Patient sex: M
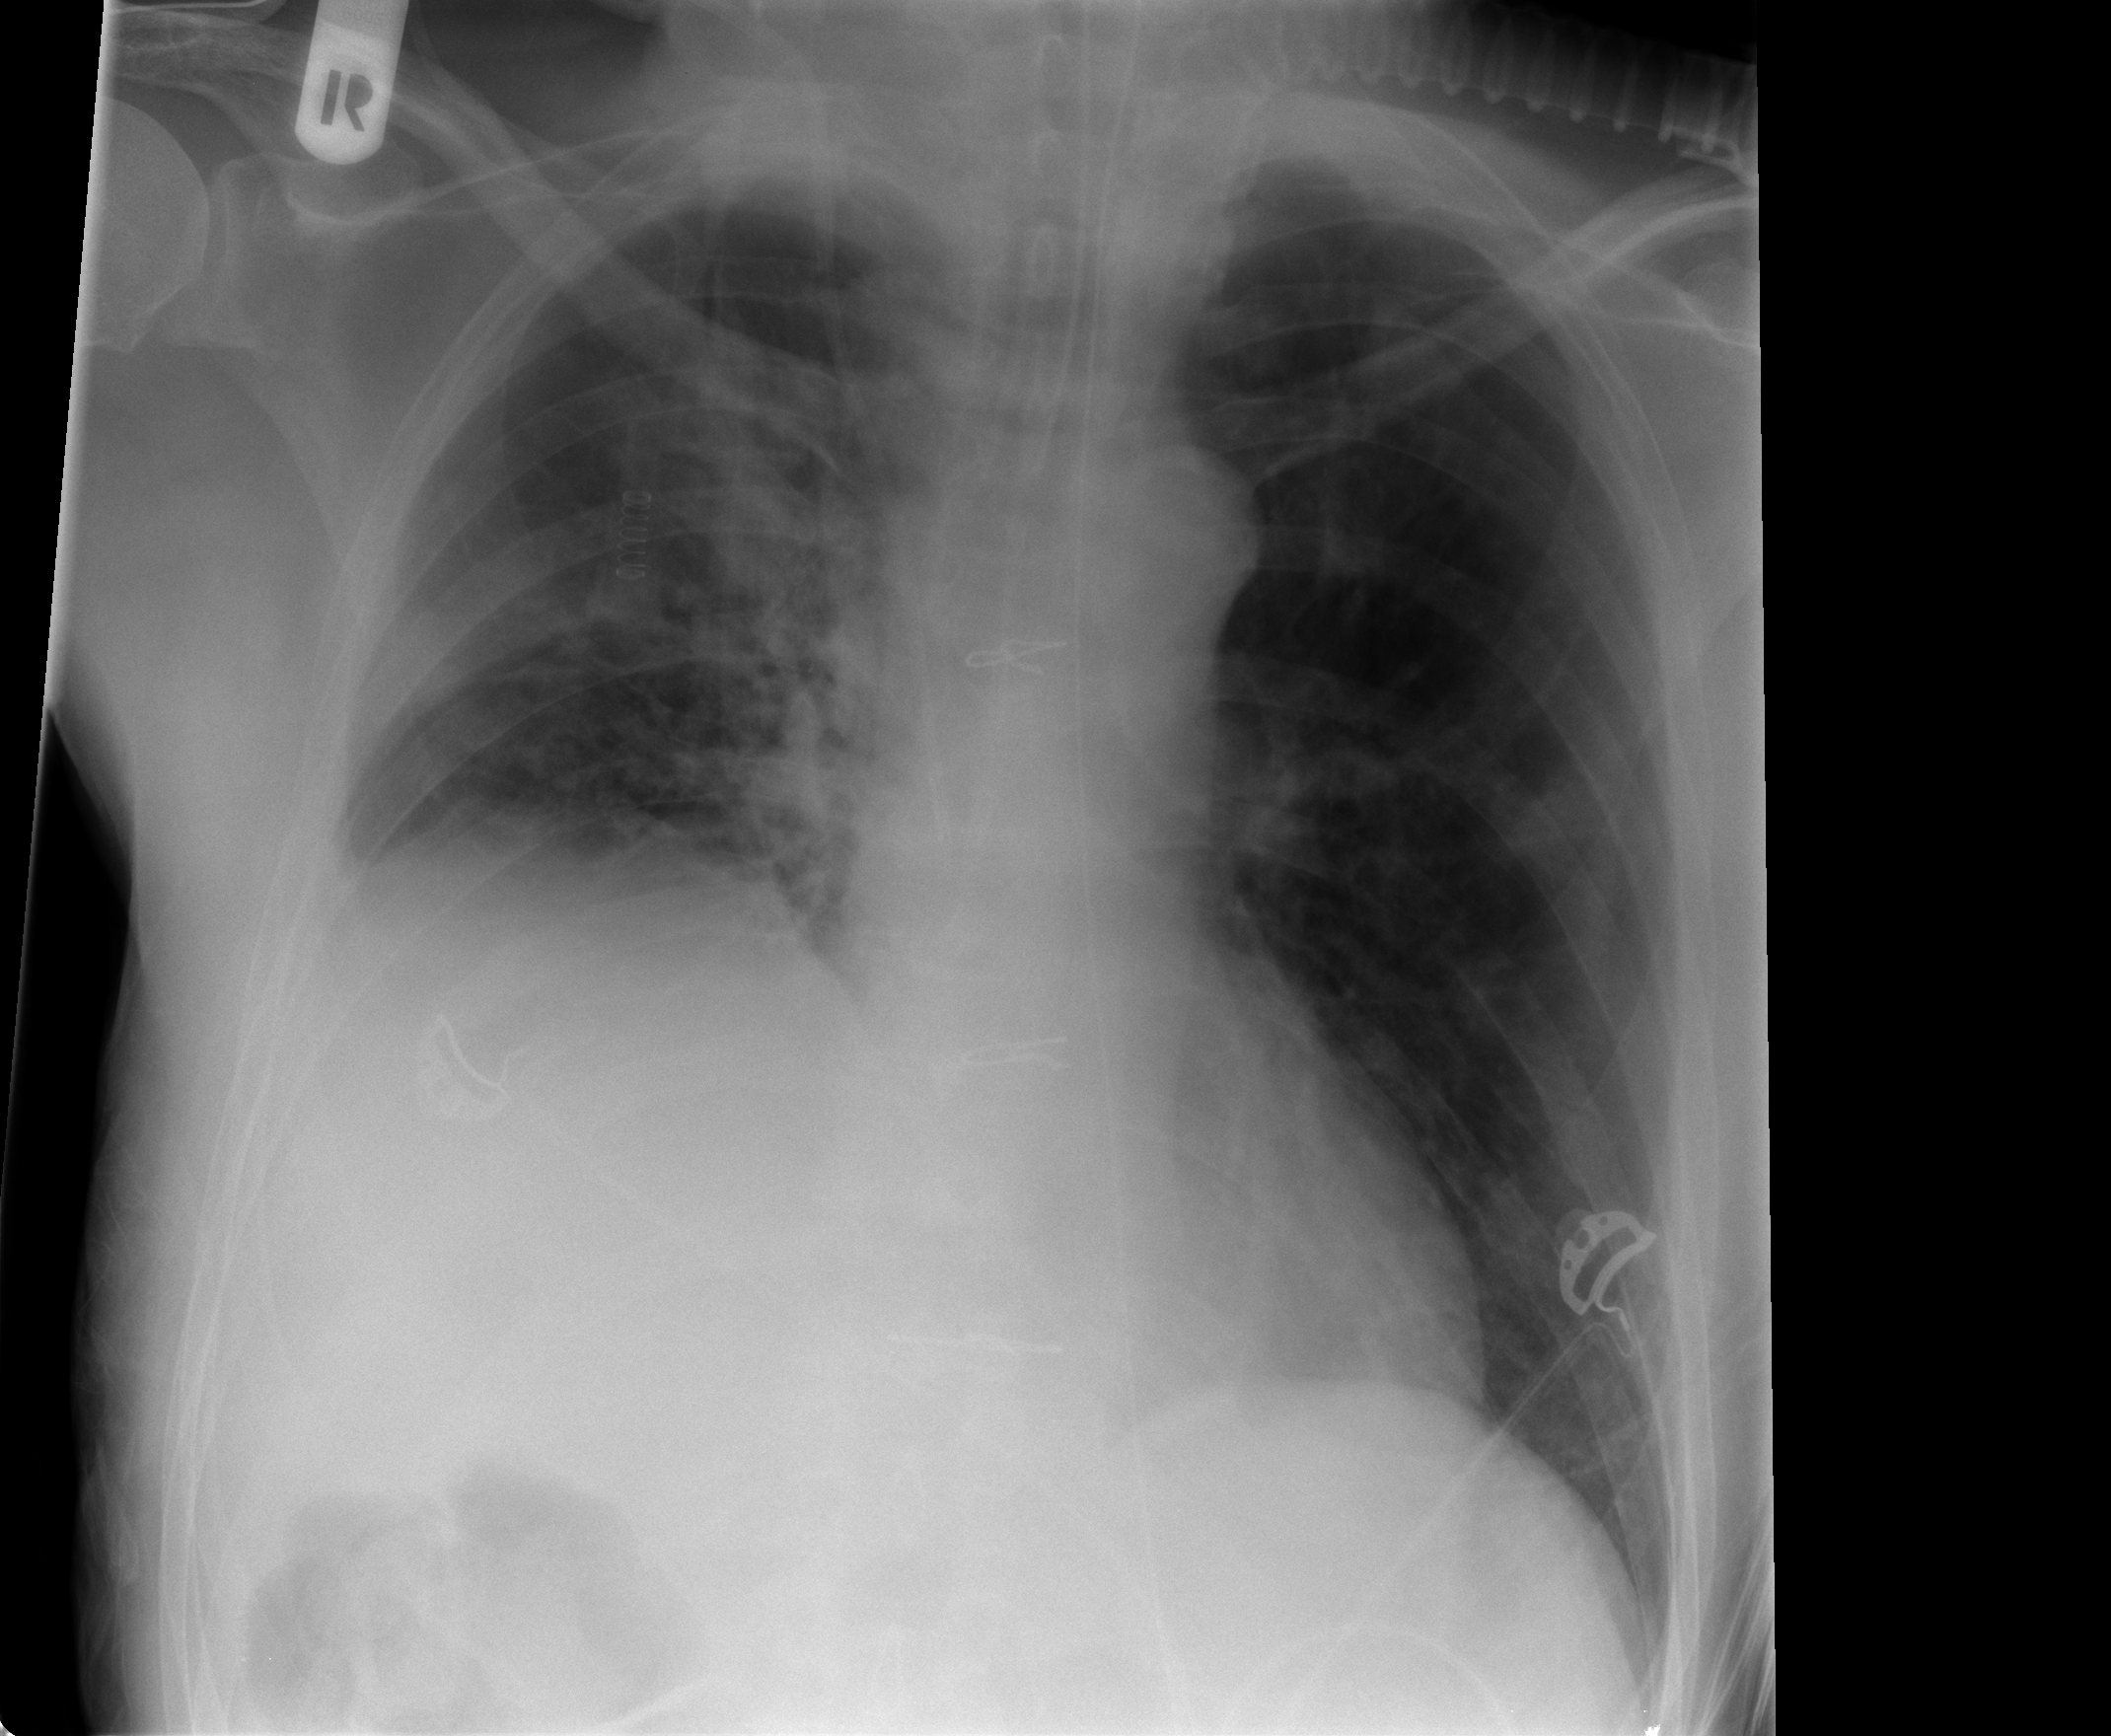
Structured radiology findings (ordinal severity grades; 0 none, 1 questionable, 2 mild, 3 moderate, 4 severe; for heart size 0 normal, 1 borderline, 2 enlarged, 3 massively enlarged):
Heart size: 0
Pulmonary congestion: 0
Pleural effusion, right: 0
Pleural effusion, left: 0
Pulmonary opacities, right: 3
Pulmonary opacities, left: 0
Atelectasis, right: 2
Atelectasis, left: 0